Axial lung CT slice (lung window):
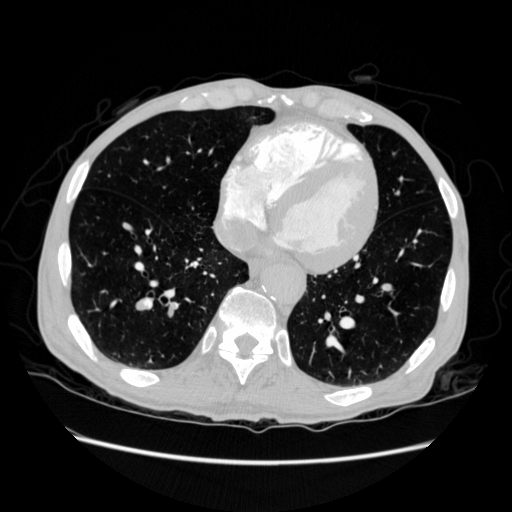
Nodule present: no